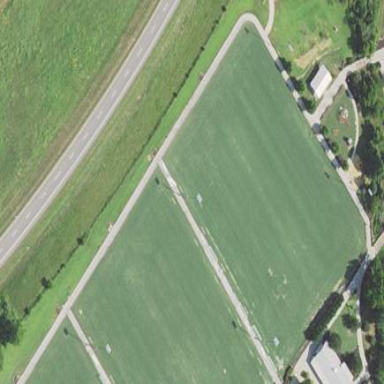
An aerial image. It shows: Multi-sport pitch with grass surface for leisure land activities.